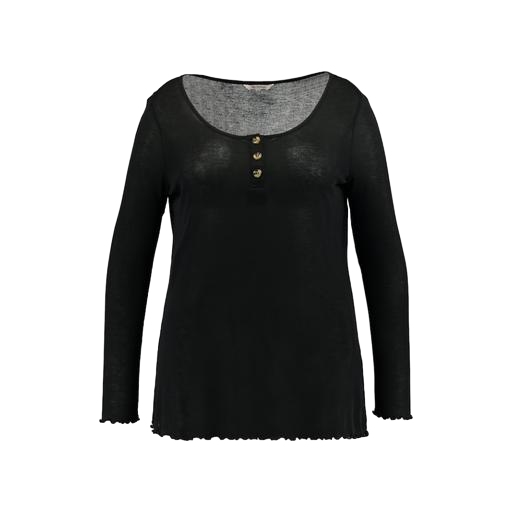
black henley long-sleeved ribbed-jersey top, black seaside thermal henley top, black ribbed henley, white background